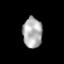
Tissue: skin
Cell type: Others
Senescence score: 0.7469
Nuclear area (px): 579
Mean DAPI intensity: 174.465